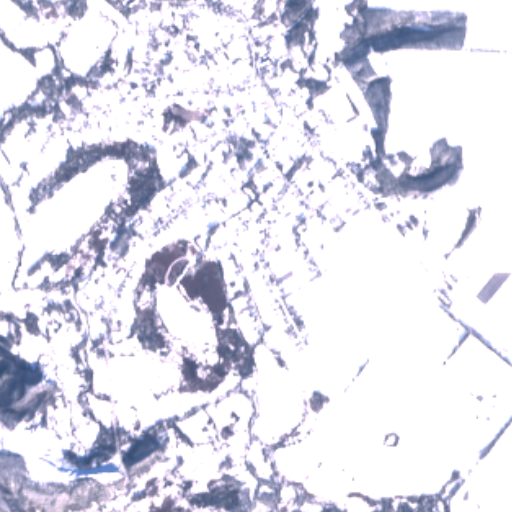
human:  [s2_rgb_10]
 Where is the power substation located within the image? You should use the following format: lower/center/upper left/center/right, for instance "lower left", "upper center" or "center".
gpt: The power substation is located in the center right of the image.
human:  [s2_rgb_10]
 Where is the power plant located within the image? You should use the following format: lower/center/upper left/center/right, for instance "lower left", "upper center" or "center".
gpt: There is no power plant in the image.